Field crop: tomato
Growth stage: 1
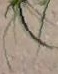
Species: cyperus